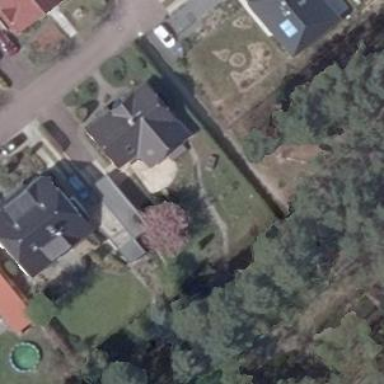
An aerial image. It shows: Simple house.